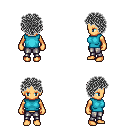
a pixel art fantasy rpg character, female body template, human, tanned skin, teal sleeveless shirt, metal pants, gray curly afro hairstyle, four views (front, back, left, right), 2x2 character sprite sheet, small pixel art, hard edges, no anti-aliasing